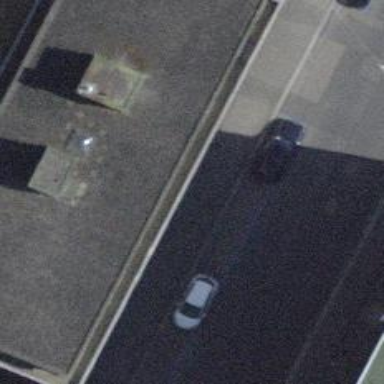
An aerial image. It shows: Parking lane for vehicles.